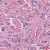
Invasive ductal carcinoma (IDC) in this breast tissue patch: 1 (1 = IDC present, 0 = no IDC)